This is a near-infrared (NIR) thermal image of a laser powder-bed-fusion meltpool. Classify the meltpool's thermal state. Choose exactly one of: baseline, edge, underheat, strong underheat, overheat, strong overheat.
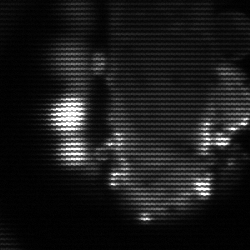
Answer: strong underheat